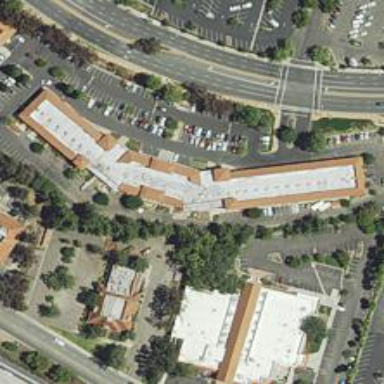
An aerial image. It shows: Retail building.